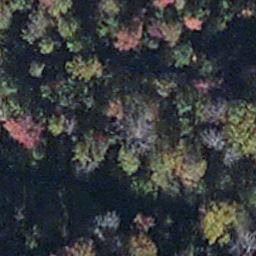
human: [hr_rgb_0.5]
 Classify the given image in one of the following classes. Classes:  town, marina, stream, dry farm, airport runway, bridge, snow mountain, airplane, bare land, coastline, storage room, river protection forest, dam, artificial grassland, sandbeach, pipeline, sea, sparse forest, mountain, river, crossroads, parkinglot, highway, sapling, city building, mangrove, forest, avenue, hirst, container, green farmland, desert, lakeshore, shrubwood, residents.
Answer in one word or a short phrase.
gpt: mangrove